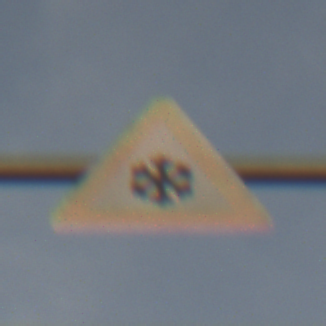
Verkehrszeichen: SchneeOderEisglaette
Umgebung: Outdoor, Nature
Tageszeit: SunriseSunset
Wetter: PartlyCloudy
Licht: Natural
Jahreszeit: NotSpecified
Kontrast: LowContrast